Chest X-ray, AP view. Patient: 63 years old, sex M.
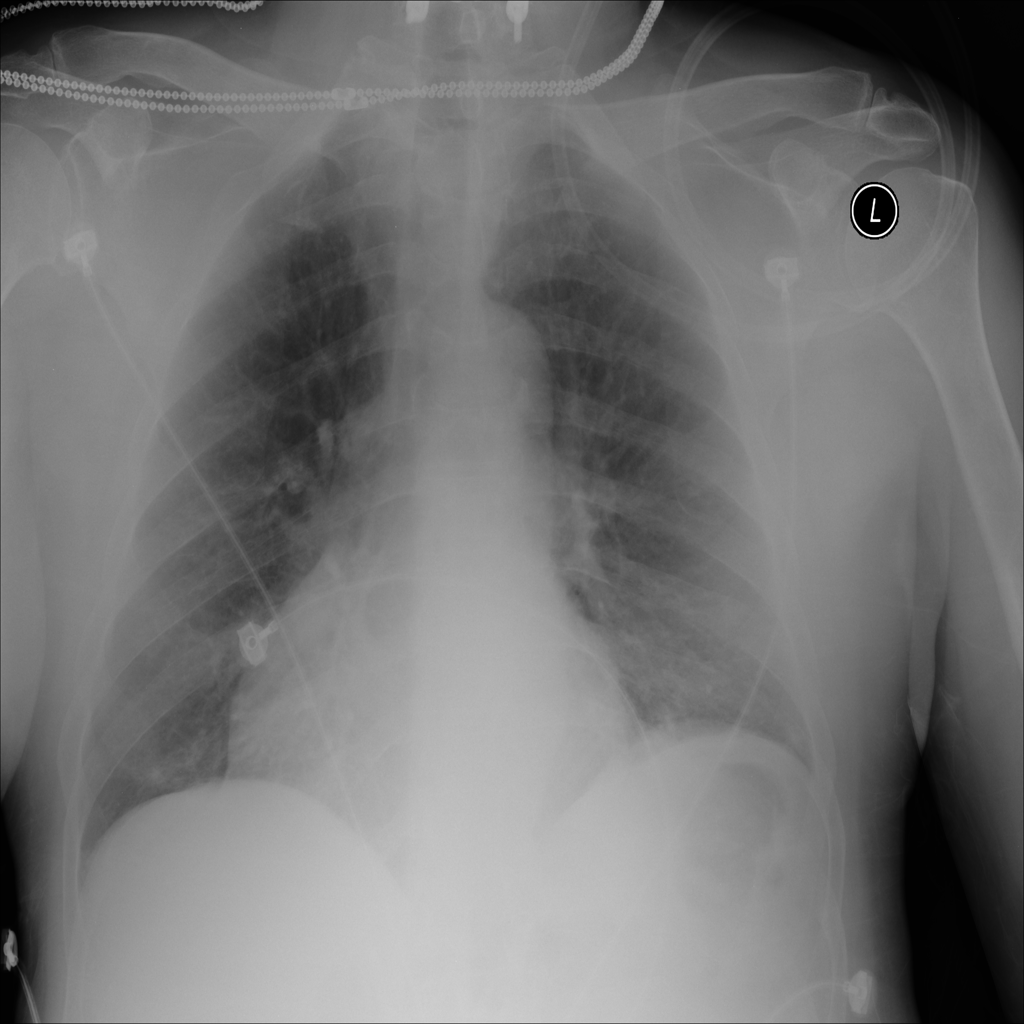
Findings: No Finding